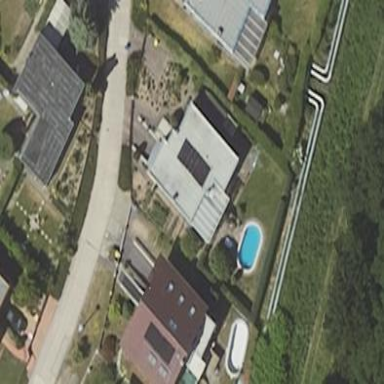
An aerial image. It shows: Simple house.